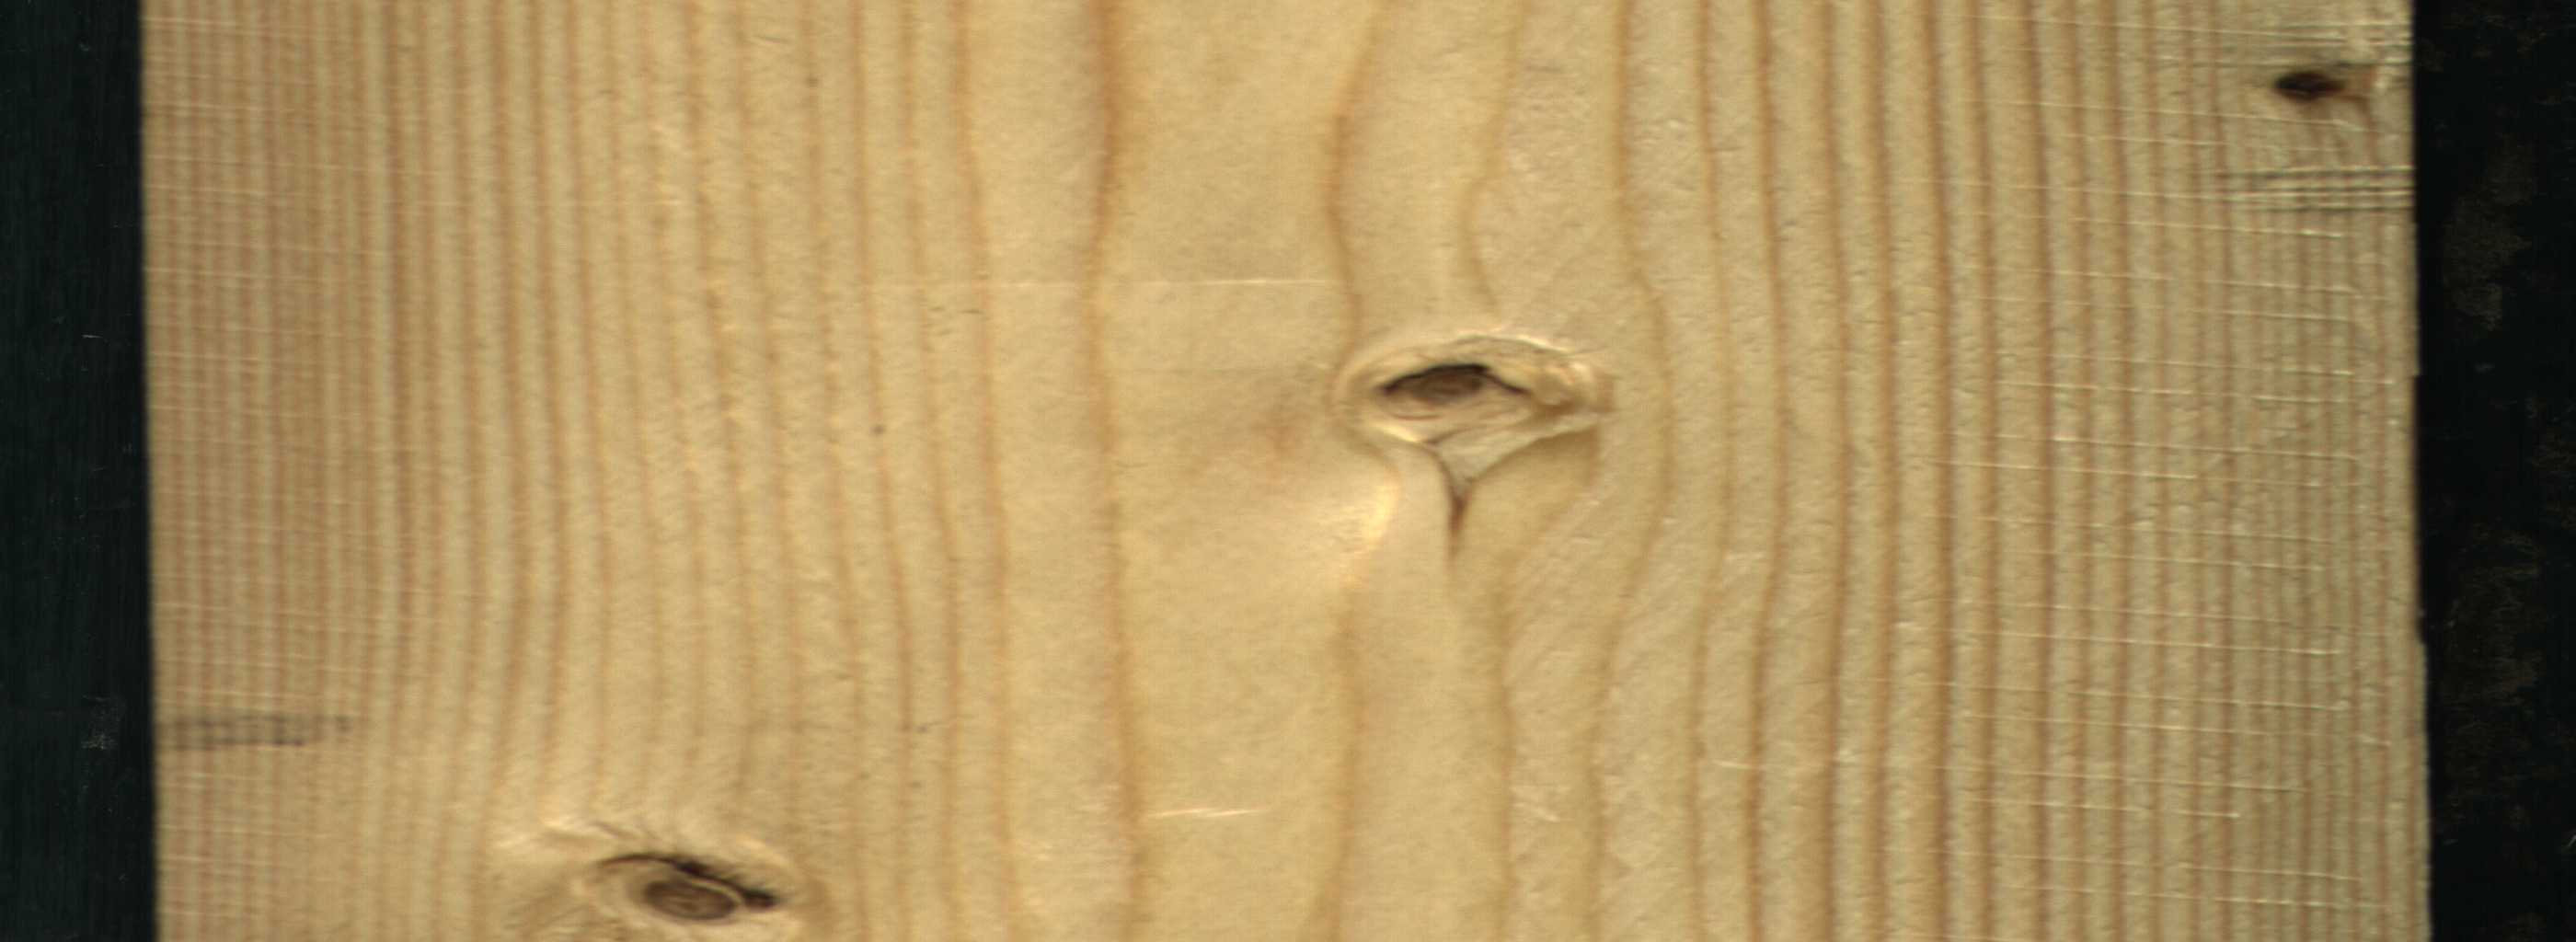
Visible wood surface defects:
Dead_Knot
Dead_Knot
Dead_Knot